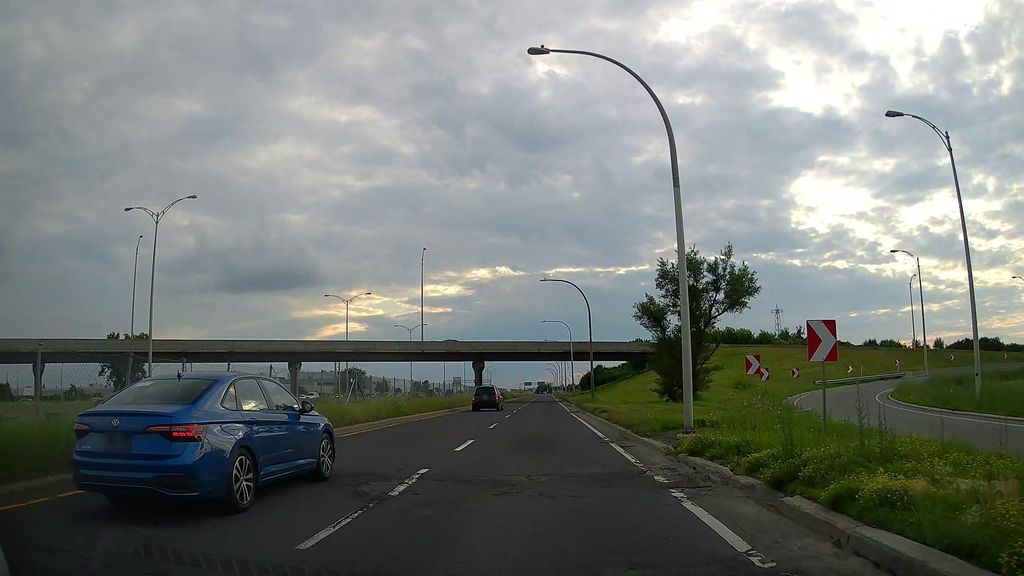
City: montreal